Question: Is it possible to draw a line with a strange texture in Quartz?
This is an example of the texture.!

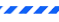
Answer: Yes. It somewhat depends on how you're drawing the line. Here's one option: Make an image containing the pattern you want, then create an UIColor using '[UIColor colorWithPatternImage:]' and set that as the current stroke color and then draw a line.